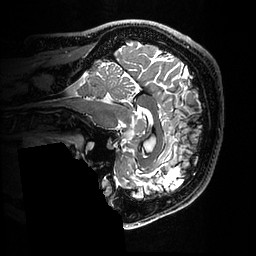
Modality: T2w
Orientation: sagittal
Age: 44
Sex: male
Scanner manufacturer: ge
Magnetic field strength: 3 T
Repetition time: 3.202 s
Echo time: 0.05934 s